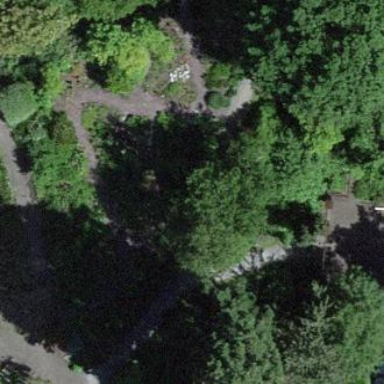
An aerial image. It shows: Garden area designated for leisure land.